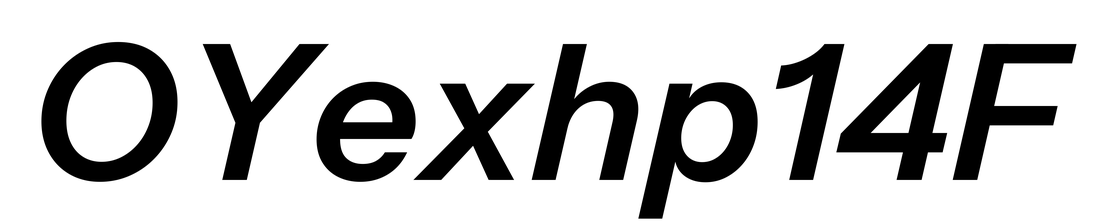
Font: InstrumentSans-Italic_SemiBold_Italic